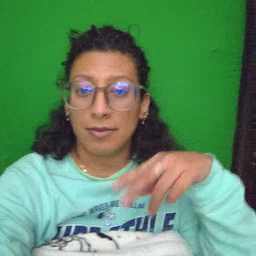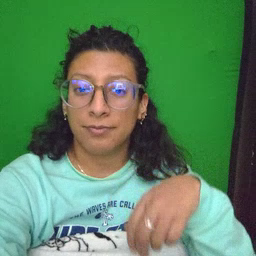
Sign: read